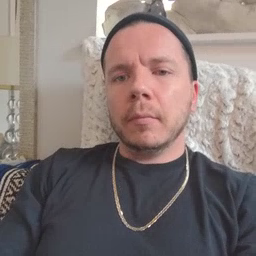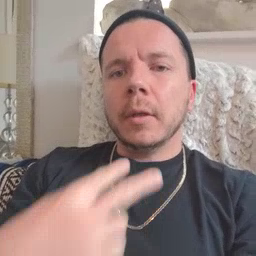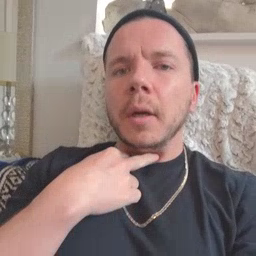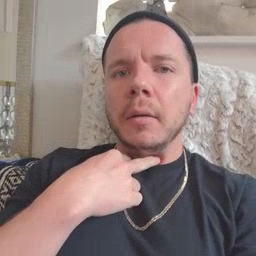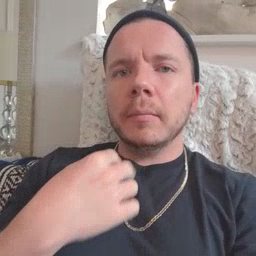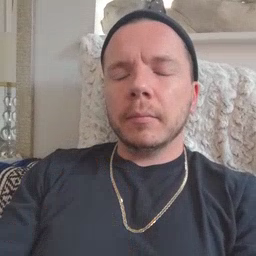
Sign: stuck